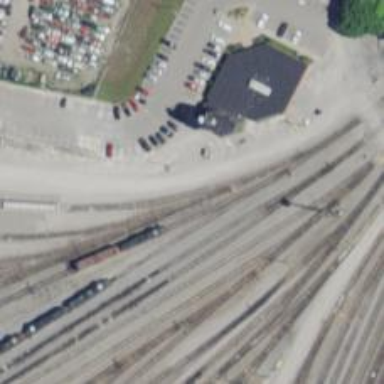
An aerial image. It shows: Railway yard in service.